Interaction volume radius: 5 \u00c5
Interaction volume height: 35 \u00c5
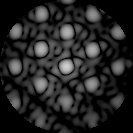
Disorder parameter: 0.1435